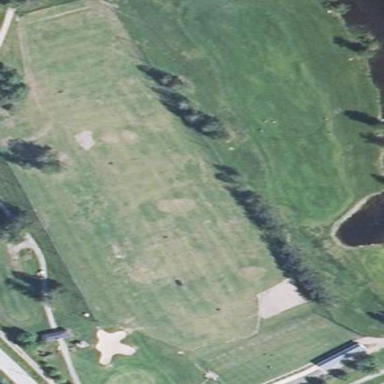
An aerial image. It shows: Grassy area designated for driving range golf.